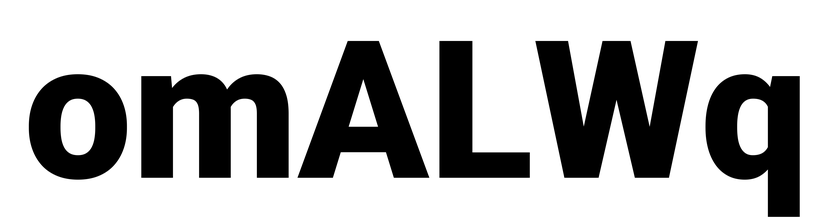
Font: Roboto_Black